Field crop: tomato
Growth stage: 2
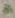
Species: solanum